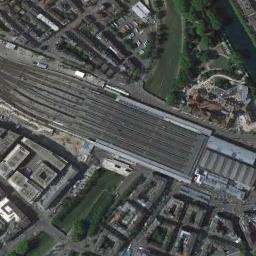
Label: railway_station